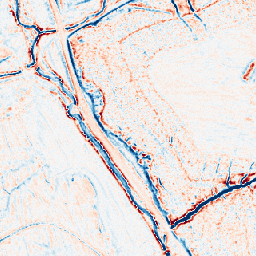
Category: edge_preserving
Decomposition family: bilateral
Decomposition parameters: d: 9
sigma_color: 75
sigma_space: 75
Upsampling method: nearest
Upsampling parameters: scale: 8
Upsampling scale: 8